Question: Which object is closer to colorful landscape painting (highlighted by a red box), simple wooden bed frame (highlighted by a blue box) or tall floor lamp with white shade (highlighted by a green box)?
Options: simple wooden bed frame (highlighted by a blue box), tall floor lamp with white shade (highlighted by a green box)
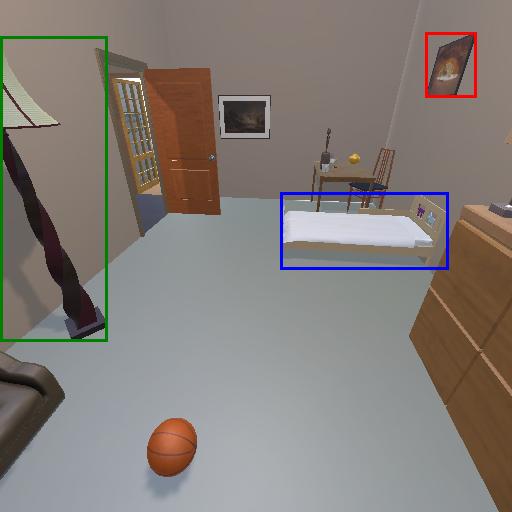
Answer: simple wooden bed frame (highlighted by a blue box)